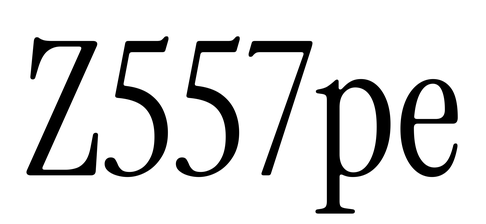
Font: InstrumentSerif-Regular